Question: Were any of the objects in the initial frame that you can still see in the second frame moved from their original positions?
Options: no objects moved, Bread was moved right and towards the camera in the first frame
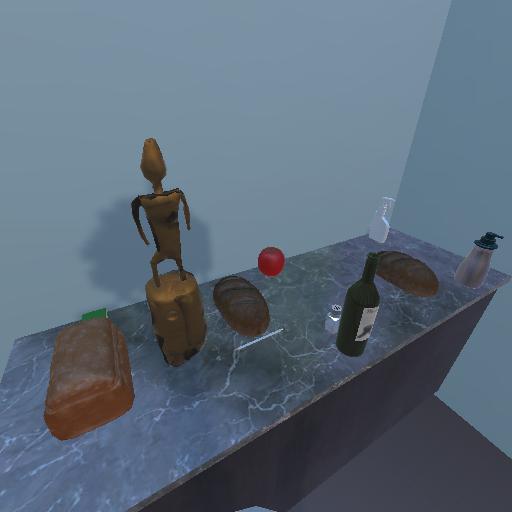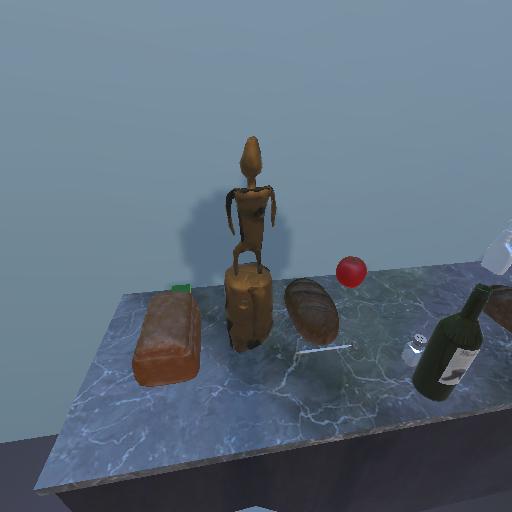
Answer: no objects moved